如图，有两张边长都是 4 厘米的正方形纸片上，分别从中剪下一个圆和四个大小相同的小圆，余下的面积分别为$S_1$、$S_2$，则（\quad\quad）}

\vspace{0.3cm}
\noindent\textbf{A．$S_1 > S_2$ \quad\quad B．$S_1 < S_2$ \quad\quad C．$S_1 = S_2$ \quad\quad D．不能确定}
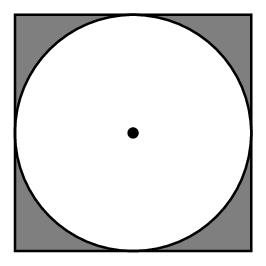
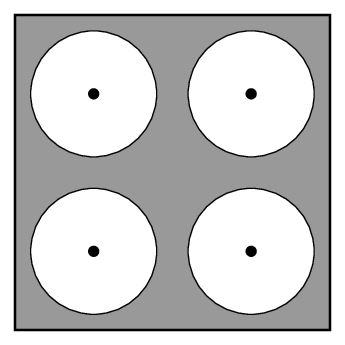
【解答】
\vspace{0.5cm}
\noindent\textbf{【答案】C}

\vspace{0.5cm}
\noindent\textbf{【分析】分别计算$S_1$、$S_2$比较大小即可．}

\vspace{0.5cm}
\noindent\textbf{【解答】解：$S_1 = 4^2 - \pi \times 2^2 = 16 - 4\pi$（平方厘米），}
\noindent\textbf{$S_2 = 4^2 - 4 \times \pi \times 1^2 = 16 - 4\pi$（平方厘米），}
\noindent\textbf{$\therefore S_1 = S_2$．}
\noindent\textbf{故选：C．}

\vspace{0.5cm}
\noindent\textbf{【点评】此题考查圆的面积计算，分别计算圆的面积是解题的关键．}